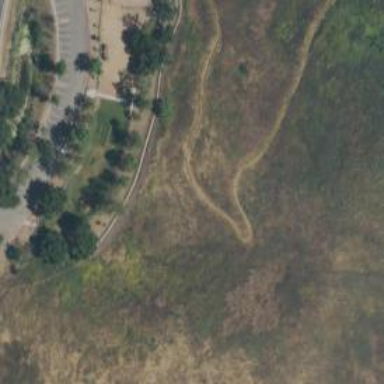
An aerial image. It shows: Dog park within larger park area.